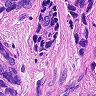
Metastatic tissue present: yes